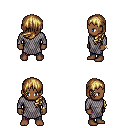
a pixel art fantasy rpg character, male body template, human, dark skin, chain mail, magenta pants, blonde left-swept hairstyle, bracelets, four views (front, back, left, right), 2x2 character sprite sheet, small pixel art, hard edges, no anti-aliasing